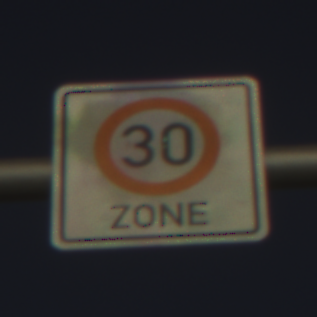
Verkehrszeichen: BeginnZone30
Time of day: SunriseSunset
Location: Outdoor (Nature)
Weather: Clear
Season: NotSpecified
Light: Natural